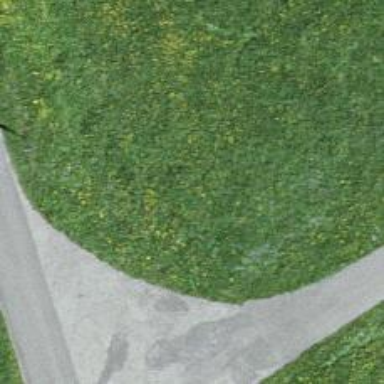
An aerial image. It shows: Emergency access point on the road.